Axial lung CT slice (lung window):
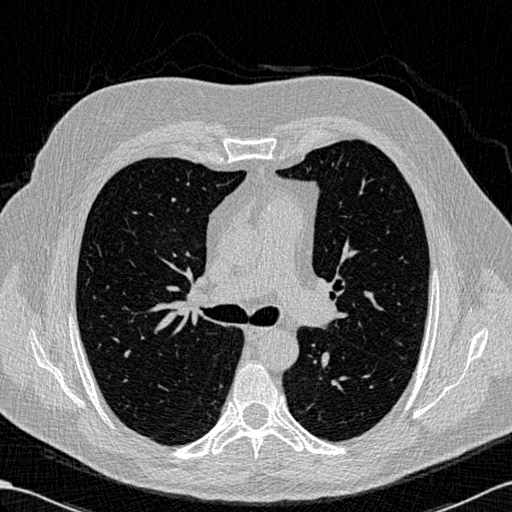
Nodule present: no